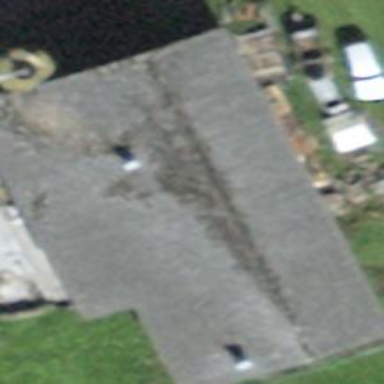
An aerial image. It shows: Stable.